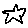
Label: star